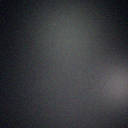
Screen state: off